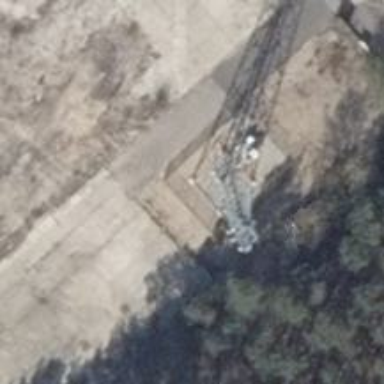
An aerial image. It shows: Man-made mast used for communication purposes.